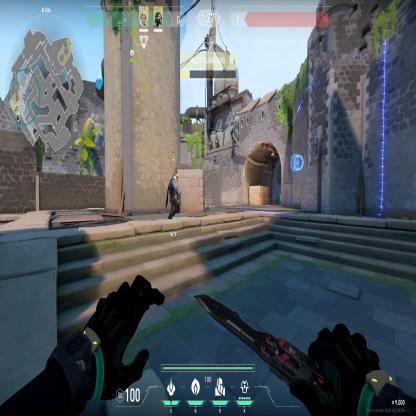
Label: teammate